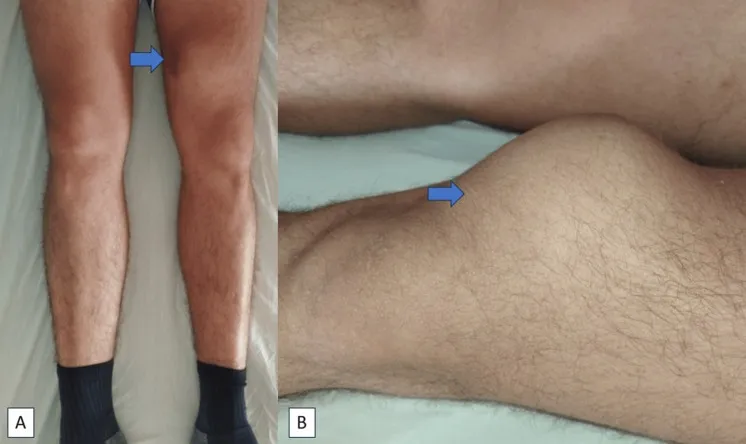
Clinical picture of tumour.
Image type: medical_photograph (skin_photograph)